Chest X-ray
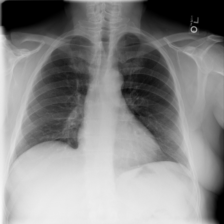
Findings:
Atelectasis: negative
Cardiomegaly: negative
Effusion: negative
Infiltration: negative
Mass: negative
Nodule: negative
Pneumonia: negative
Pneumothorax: negative
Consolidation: negative
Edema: negative
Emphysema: negative
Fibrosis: negative
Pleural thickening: negative
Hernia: negative